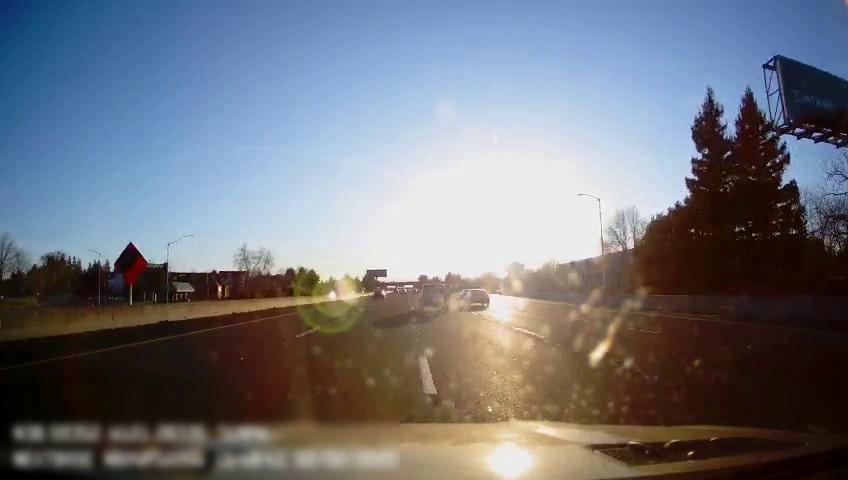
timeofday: Day
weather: Sunny
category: Drivable Space
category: Vehicles | Car
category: Vehicles | Truck
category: Vehicles | Car
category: Vehicles | Car
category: Lanes | Alternate Lane
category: Lanes | Alternate Lane
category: Lanes | Current Lane
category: Lanes | Current Lane
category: Lanes | Alternate Lane
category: Lanes | Alternate Lane
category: Traffic | Signs
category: Traffic | Signs
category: Traffic | Signs